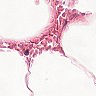
Metastatic tissue present: no